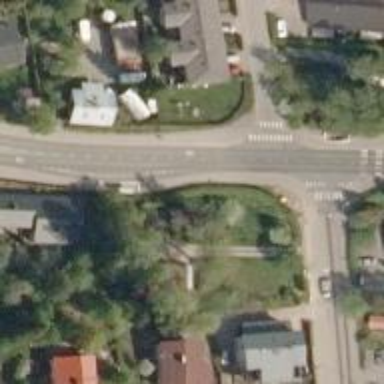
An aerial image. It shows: Asphalt cycleway.